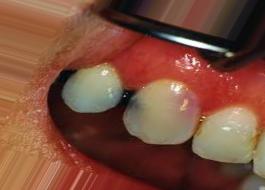
Condition: Tooth Discoloration